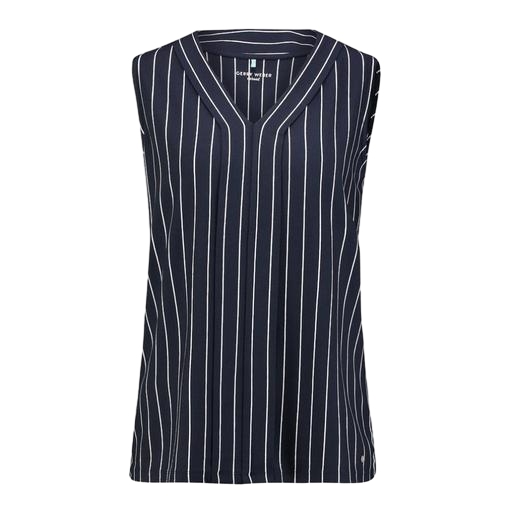
blue le nautical henley tank, blue v-neck striped tunic, blue pinstripe high-low vest, white background